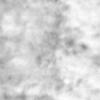
Label: no_change